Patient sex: M
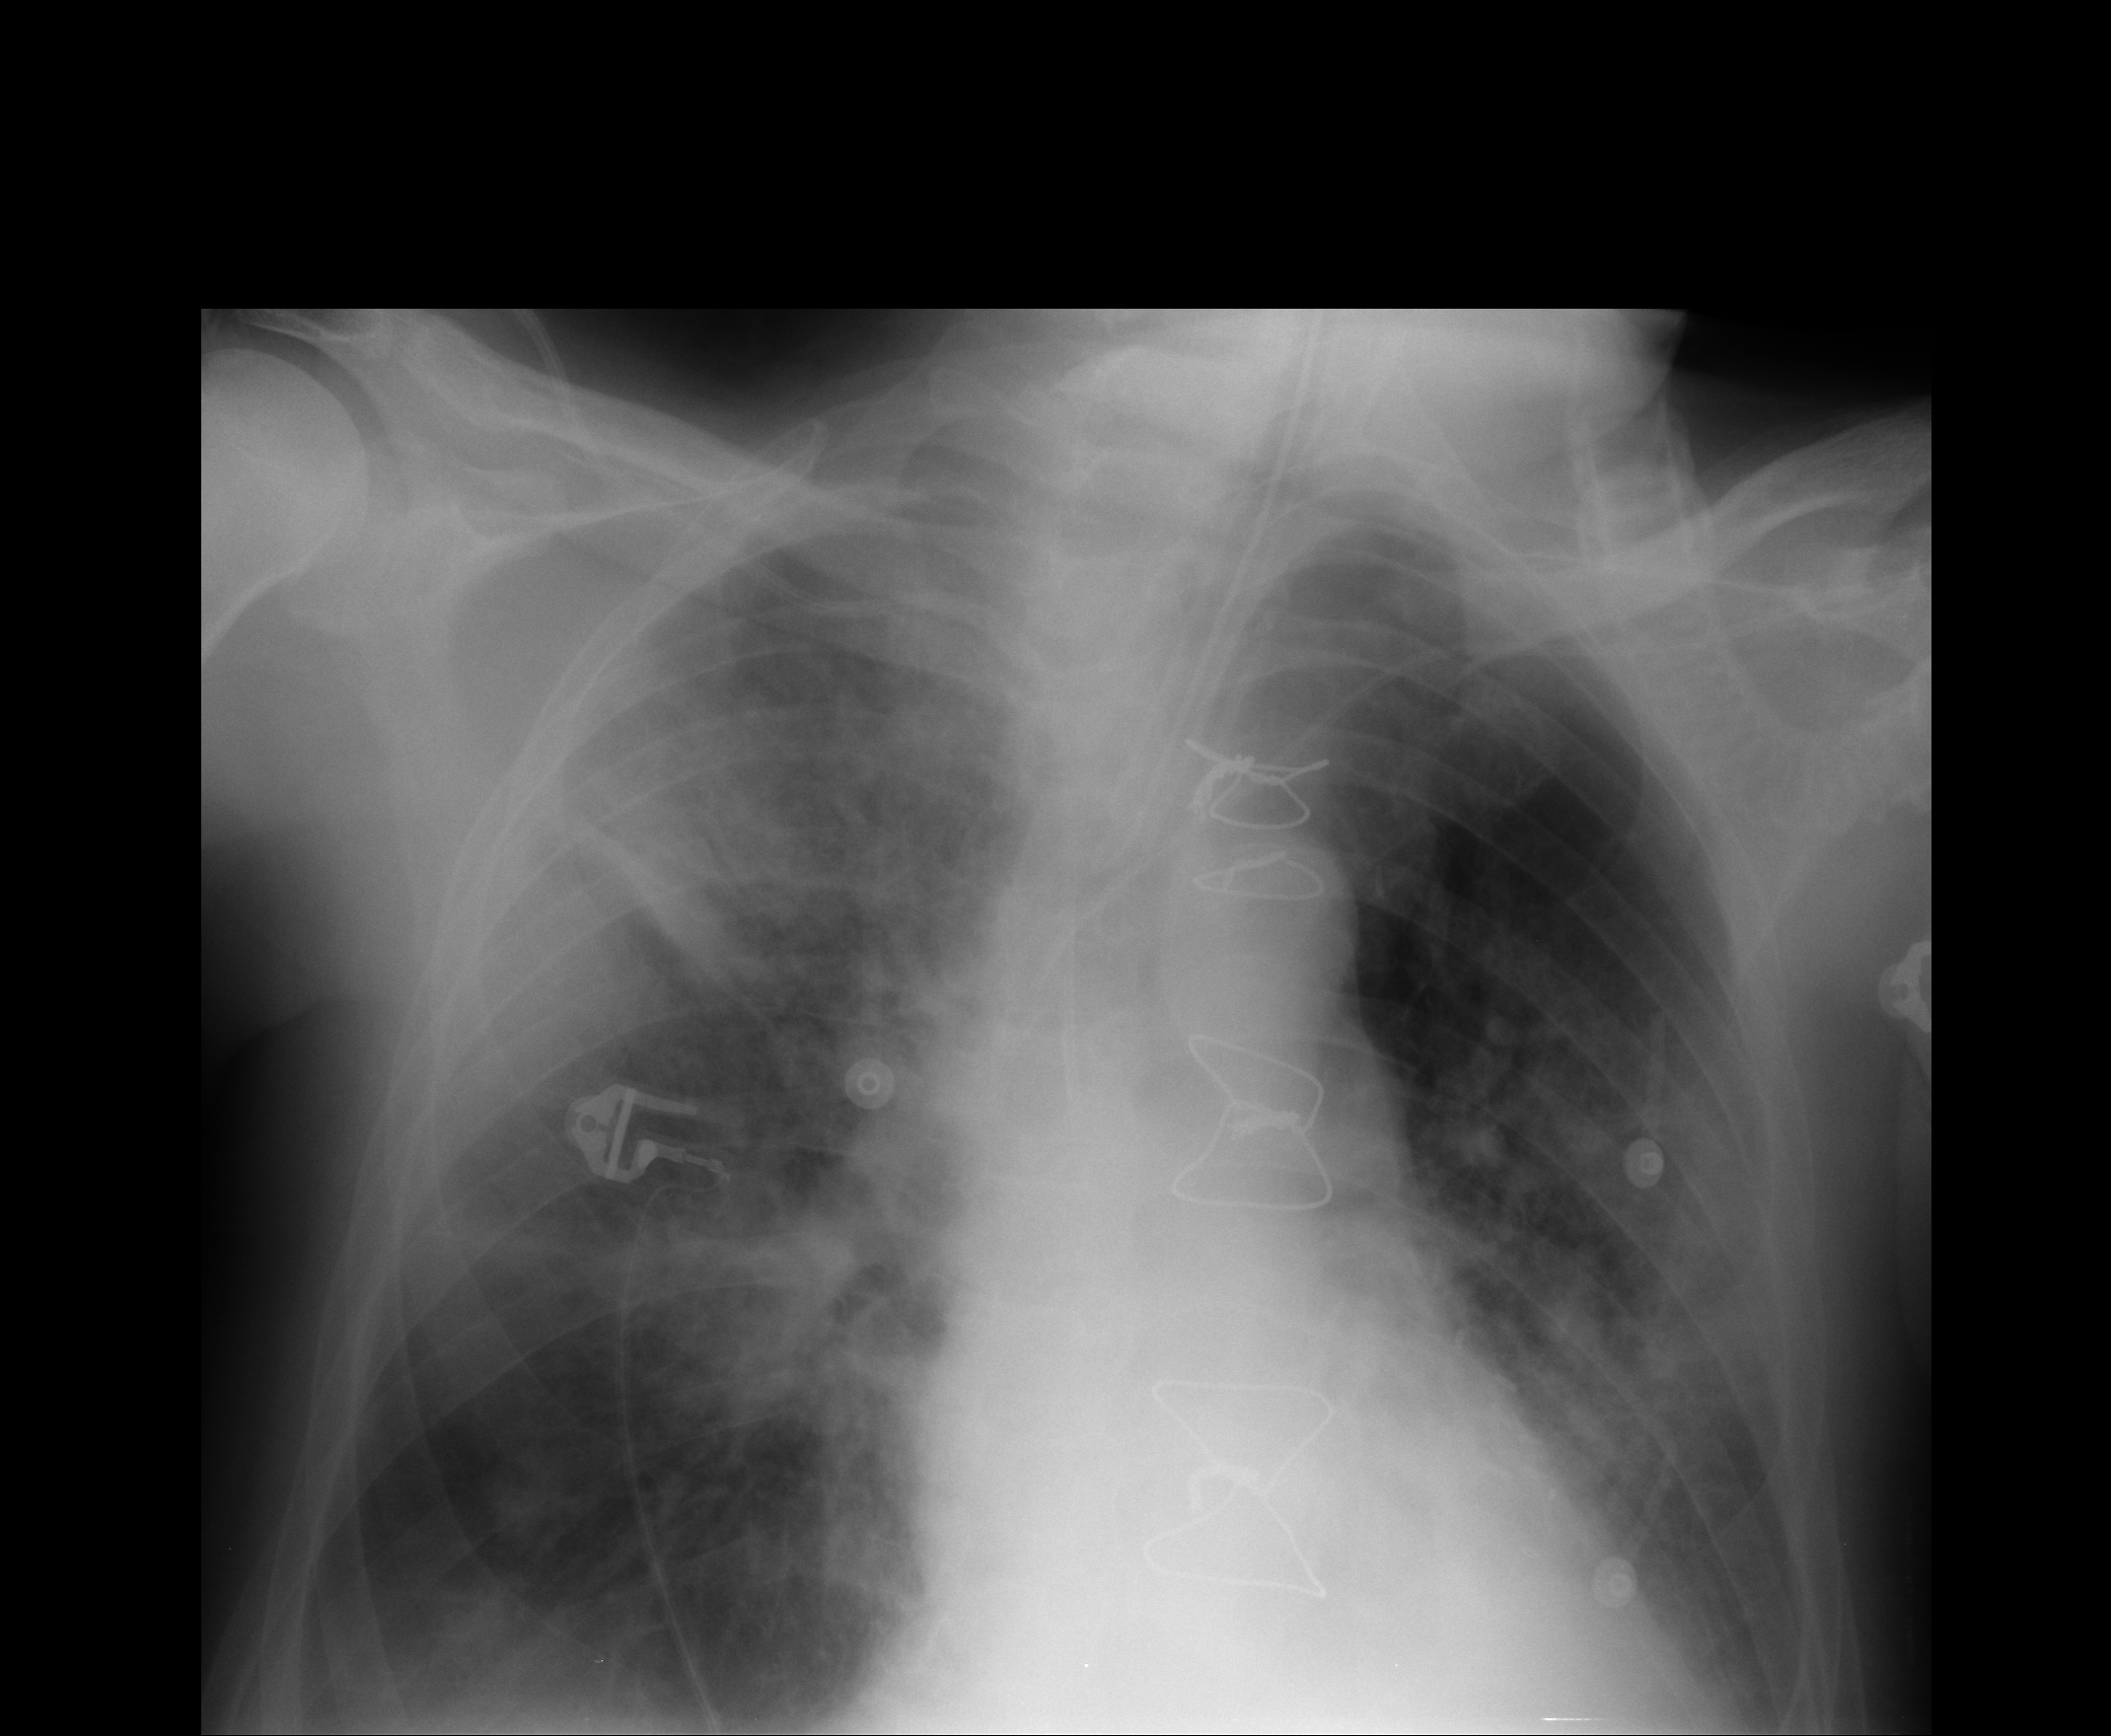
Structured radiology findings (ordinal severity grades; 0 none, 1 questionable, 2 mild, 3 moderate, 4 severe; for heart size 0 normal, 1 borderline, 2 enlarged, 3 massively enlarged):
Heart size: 0
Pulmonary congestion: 2
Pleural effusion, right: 0
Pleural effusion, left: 1
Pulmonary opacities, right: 3
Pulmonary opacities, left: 3
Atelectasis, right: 2
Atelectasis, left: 2